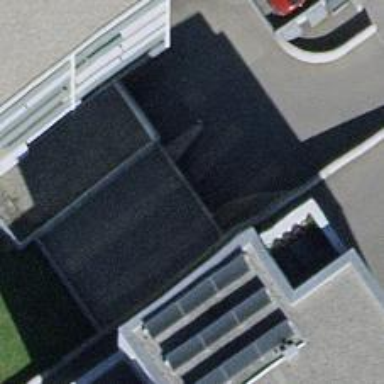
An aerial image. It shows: Parking entrance.